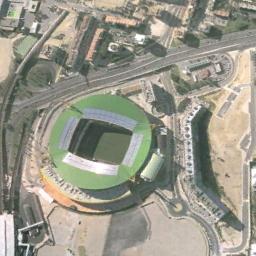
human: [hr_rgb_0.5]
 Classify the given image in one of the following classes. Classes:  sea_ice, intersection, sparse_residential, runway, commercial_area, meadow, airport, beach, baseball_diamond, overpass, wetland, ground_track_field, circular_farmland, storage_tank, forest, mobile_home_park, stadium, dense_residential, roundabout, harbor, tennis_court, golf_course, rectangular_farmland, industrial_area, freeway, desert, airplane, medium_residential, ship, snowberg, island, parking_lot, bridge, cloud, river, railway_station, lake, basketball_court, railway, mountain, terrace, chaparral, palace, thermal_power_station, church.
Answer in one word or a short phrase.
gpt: stadium